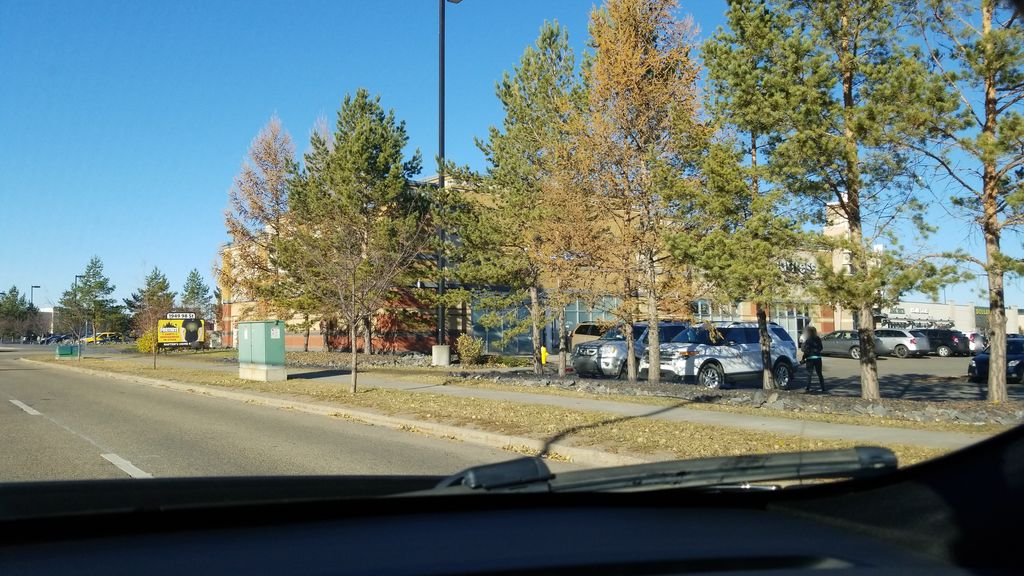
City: edmonton